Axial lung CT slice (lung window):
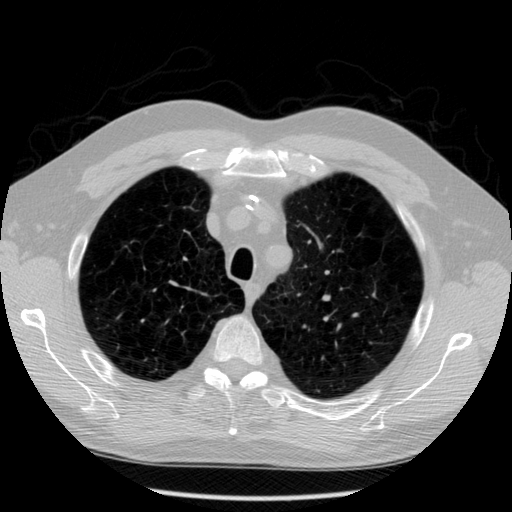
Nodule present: no